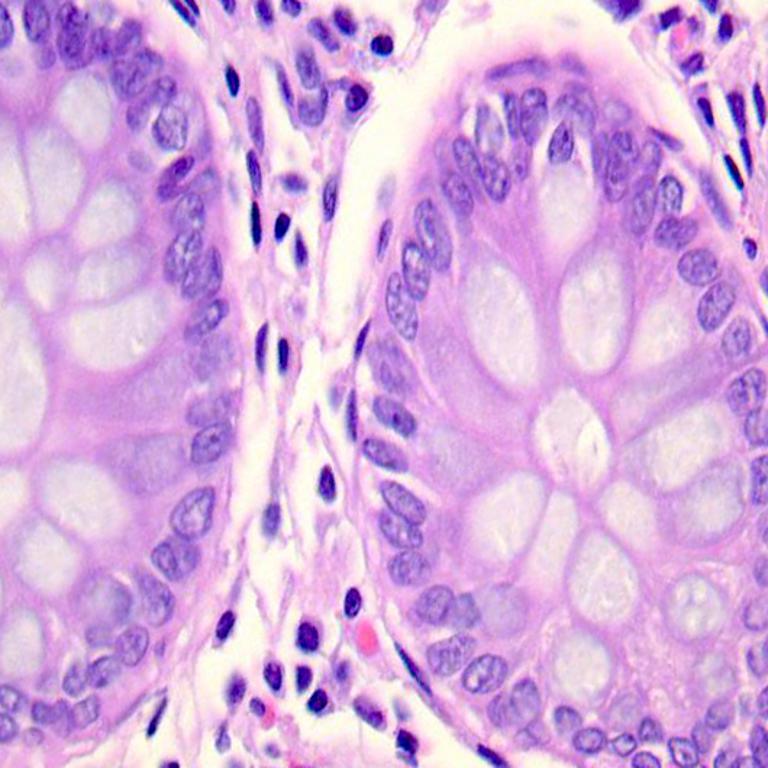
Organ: colon
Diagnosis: benign